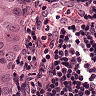
Metastatic tissue present: yes